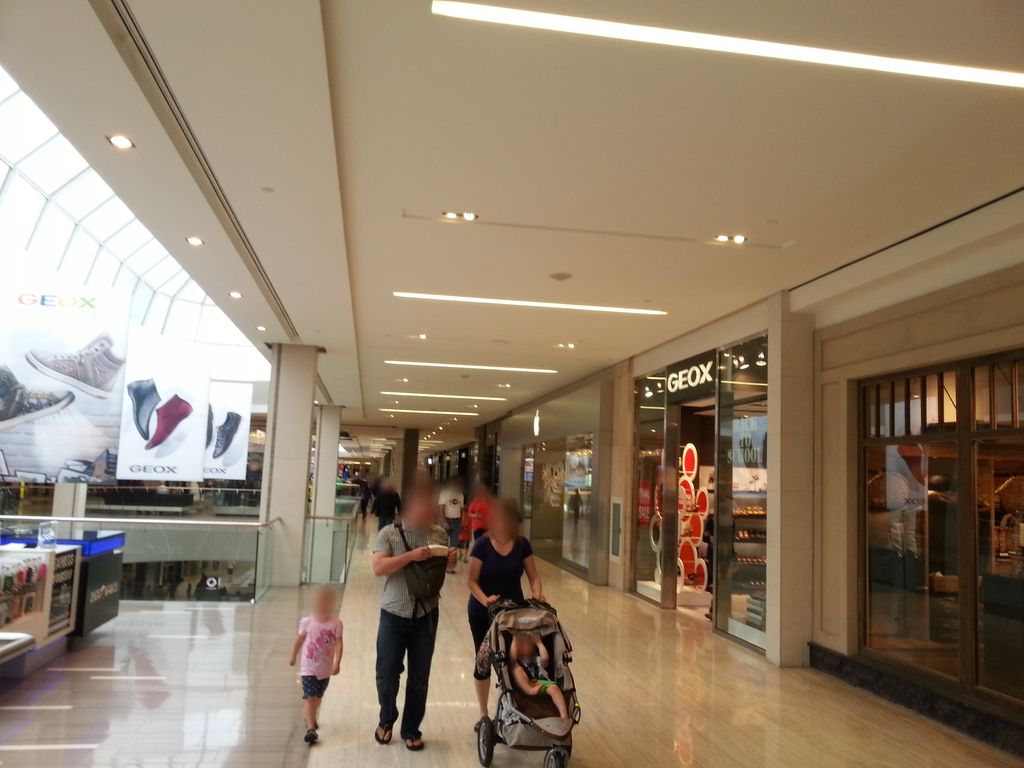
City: edmonton